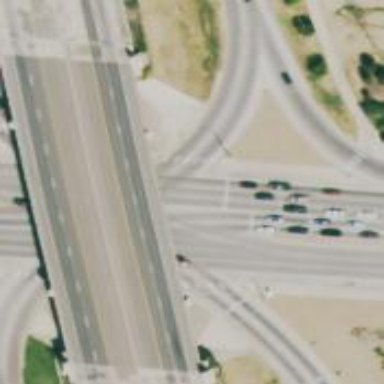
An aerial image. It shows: Expressway with asphalt surface categorized as trunk highway.